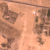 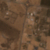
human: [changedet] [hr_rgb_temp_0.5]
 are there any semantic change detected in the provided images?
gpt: More buildings and a vertical road are present in the area.